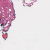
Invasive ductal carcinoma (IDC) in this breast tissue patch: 0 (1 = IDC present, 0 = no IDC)